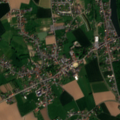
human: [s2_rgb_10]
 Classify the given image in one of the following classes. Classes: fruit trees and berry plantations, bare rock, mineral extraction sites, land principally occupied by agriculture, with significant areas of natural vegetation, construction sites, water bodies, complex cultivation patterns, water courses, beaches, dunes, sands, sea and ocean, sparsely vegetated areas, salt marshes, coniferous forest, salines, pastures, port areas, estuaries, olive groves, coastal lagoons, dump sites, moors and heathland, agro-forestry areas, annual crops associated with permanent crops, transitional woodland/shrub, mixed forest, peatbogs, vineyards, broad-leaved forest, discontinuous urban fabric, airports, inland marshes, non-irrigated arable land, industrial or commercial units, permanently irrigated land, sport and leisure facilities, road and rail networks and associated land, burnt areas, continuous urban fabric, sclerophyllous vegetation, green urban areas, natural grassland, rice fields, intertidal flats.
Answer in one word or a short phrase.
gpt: discontinuous urban fabric, non-irrigated arable land, pastures, complex cultivation patterns, broad-leaved forest